Aerial crown-view tile of a tropical tree (Barro Colorado Island, Panama), acquired 20240918:
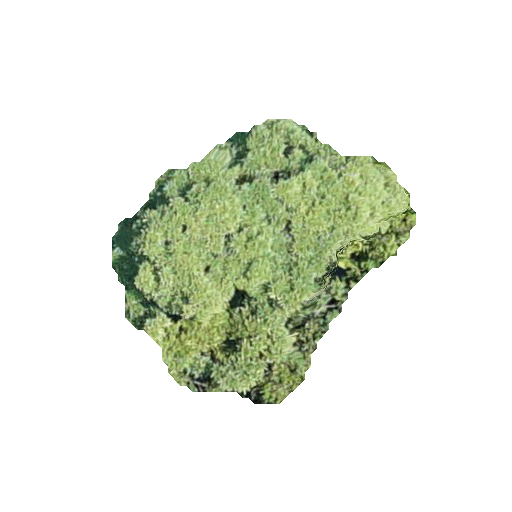
Species: Tabebuia rosea
GBIF accepted scientific name: Tabebuia rosea
Crown area: 85.644 m²